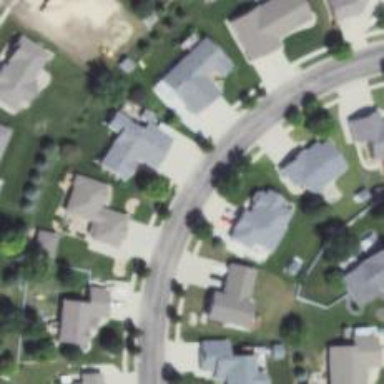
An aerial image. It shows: Smooth asphalt road in residential area.